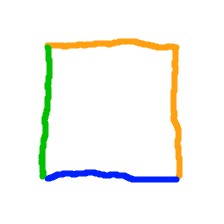
Shape: square